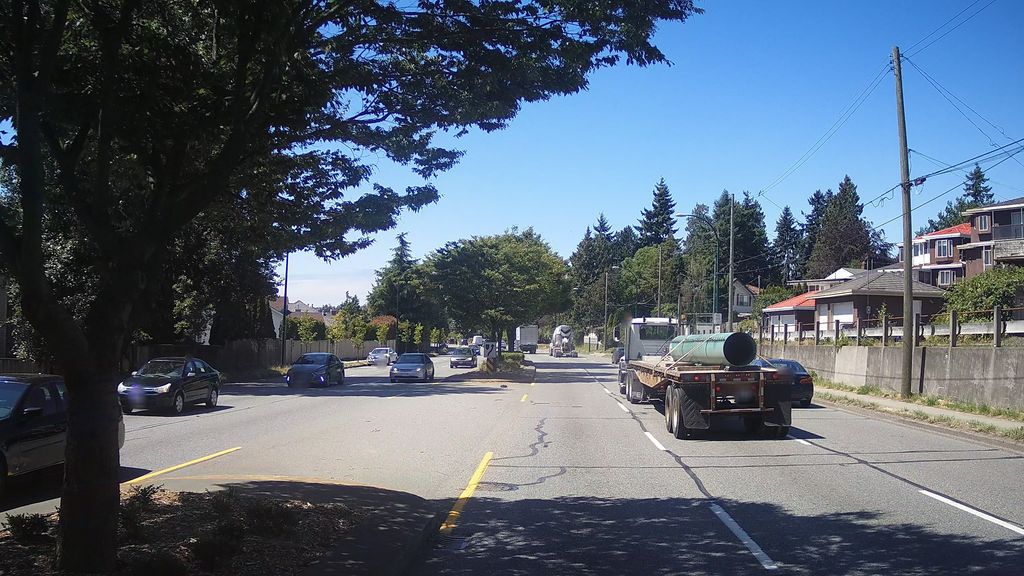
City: vancouver